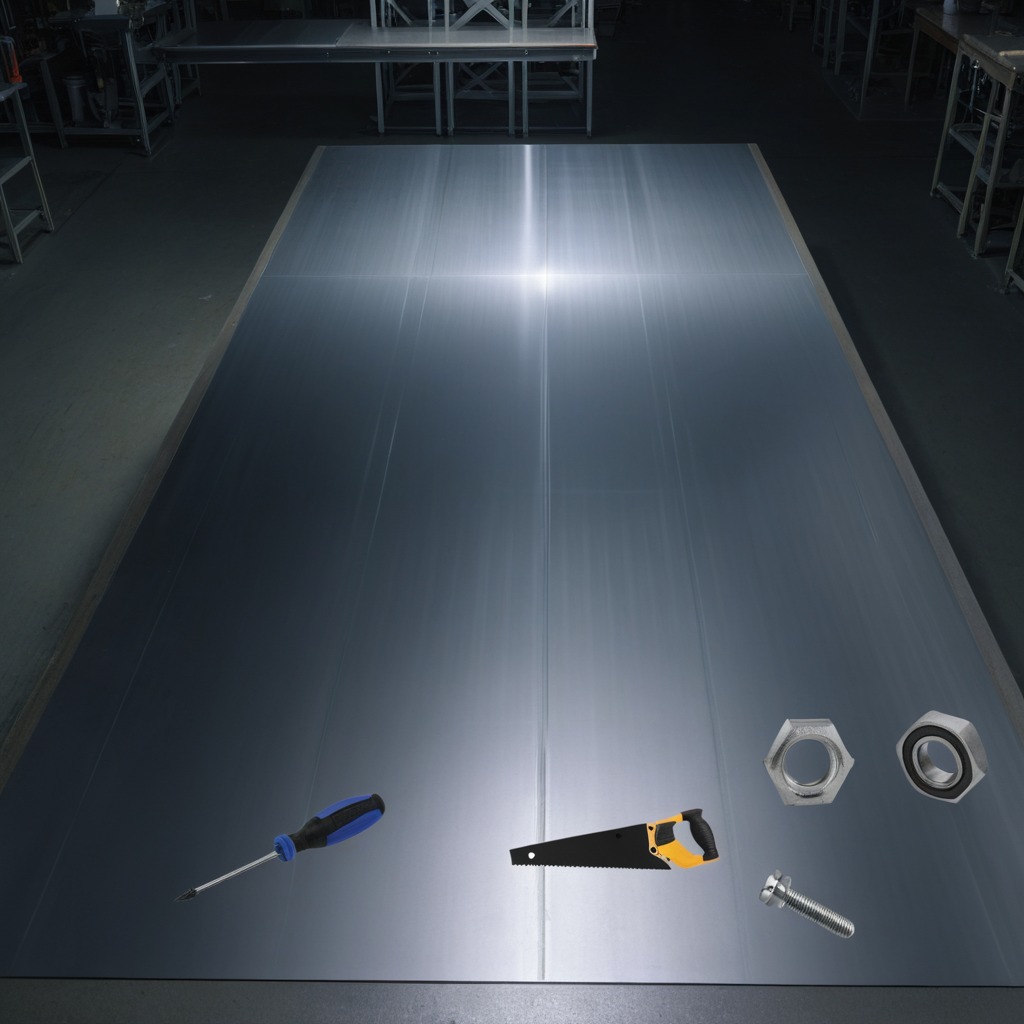
A metal ball bearing, a metal machine screw, a handheld metal saw, a screwdriver, and a metal nut are lying on the tabletop.